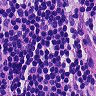
Metastatic tissue present: no